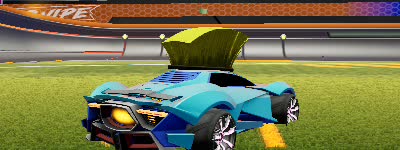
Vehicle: werewolf